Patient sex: M
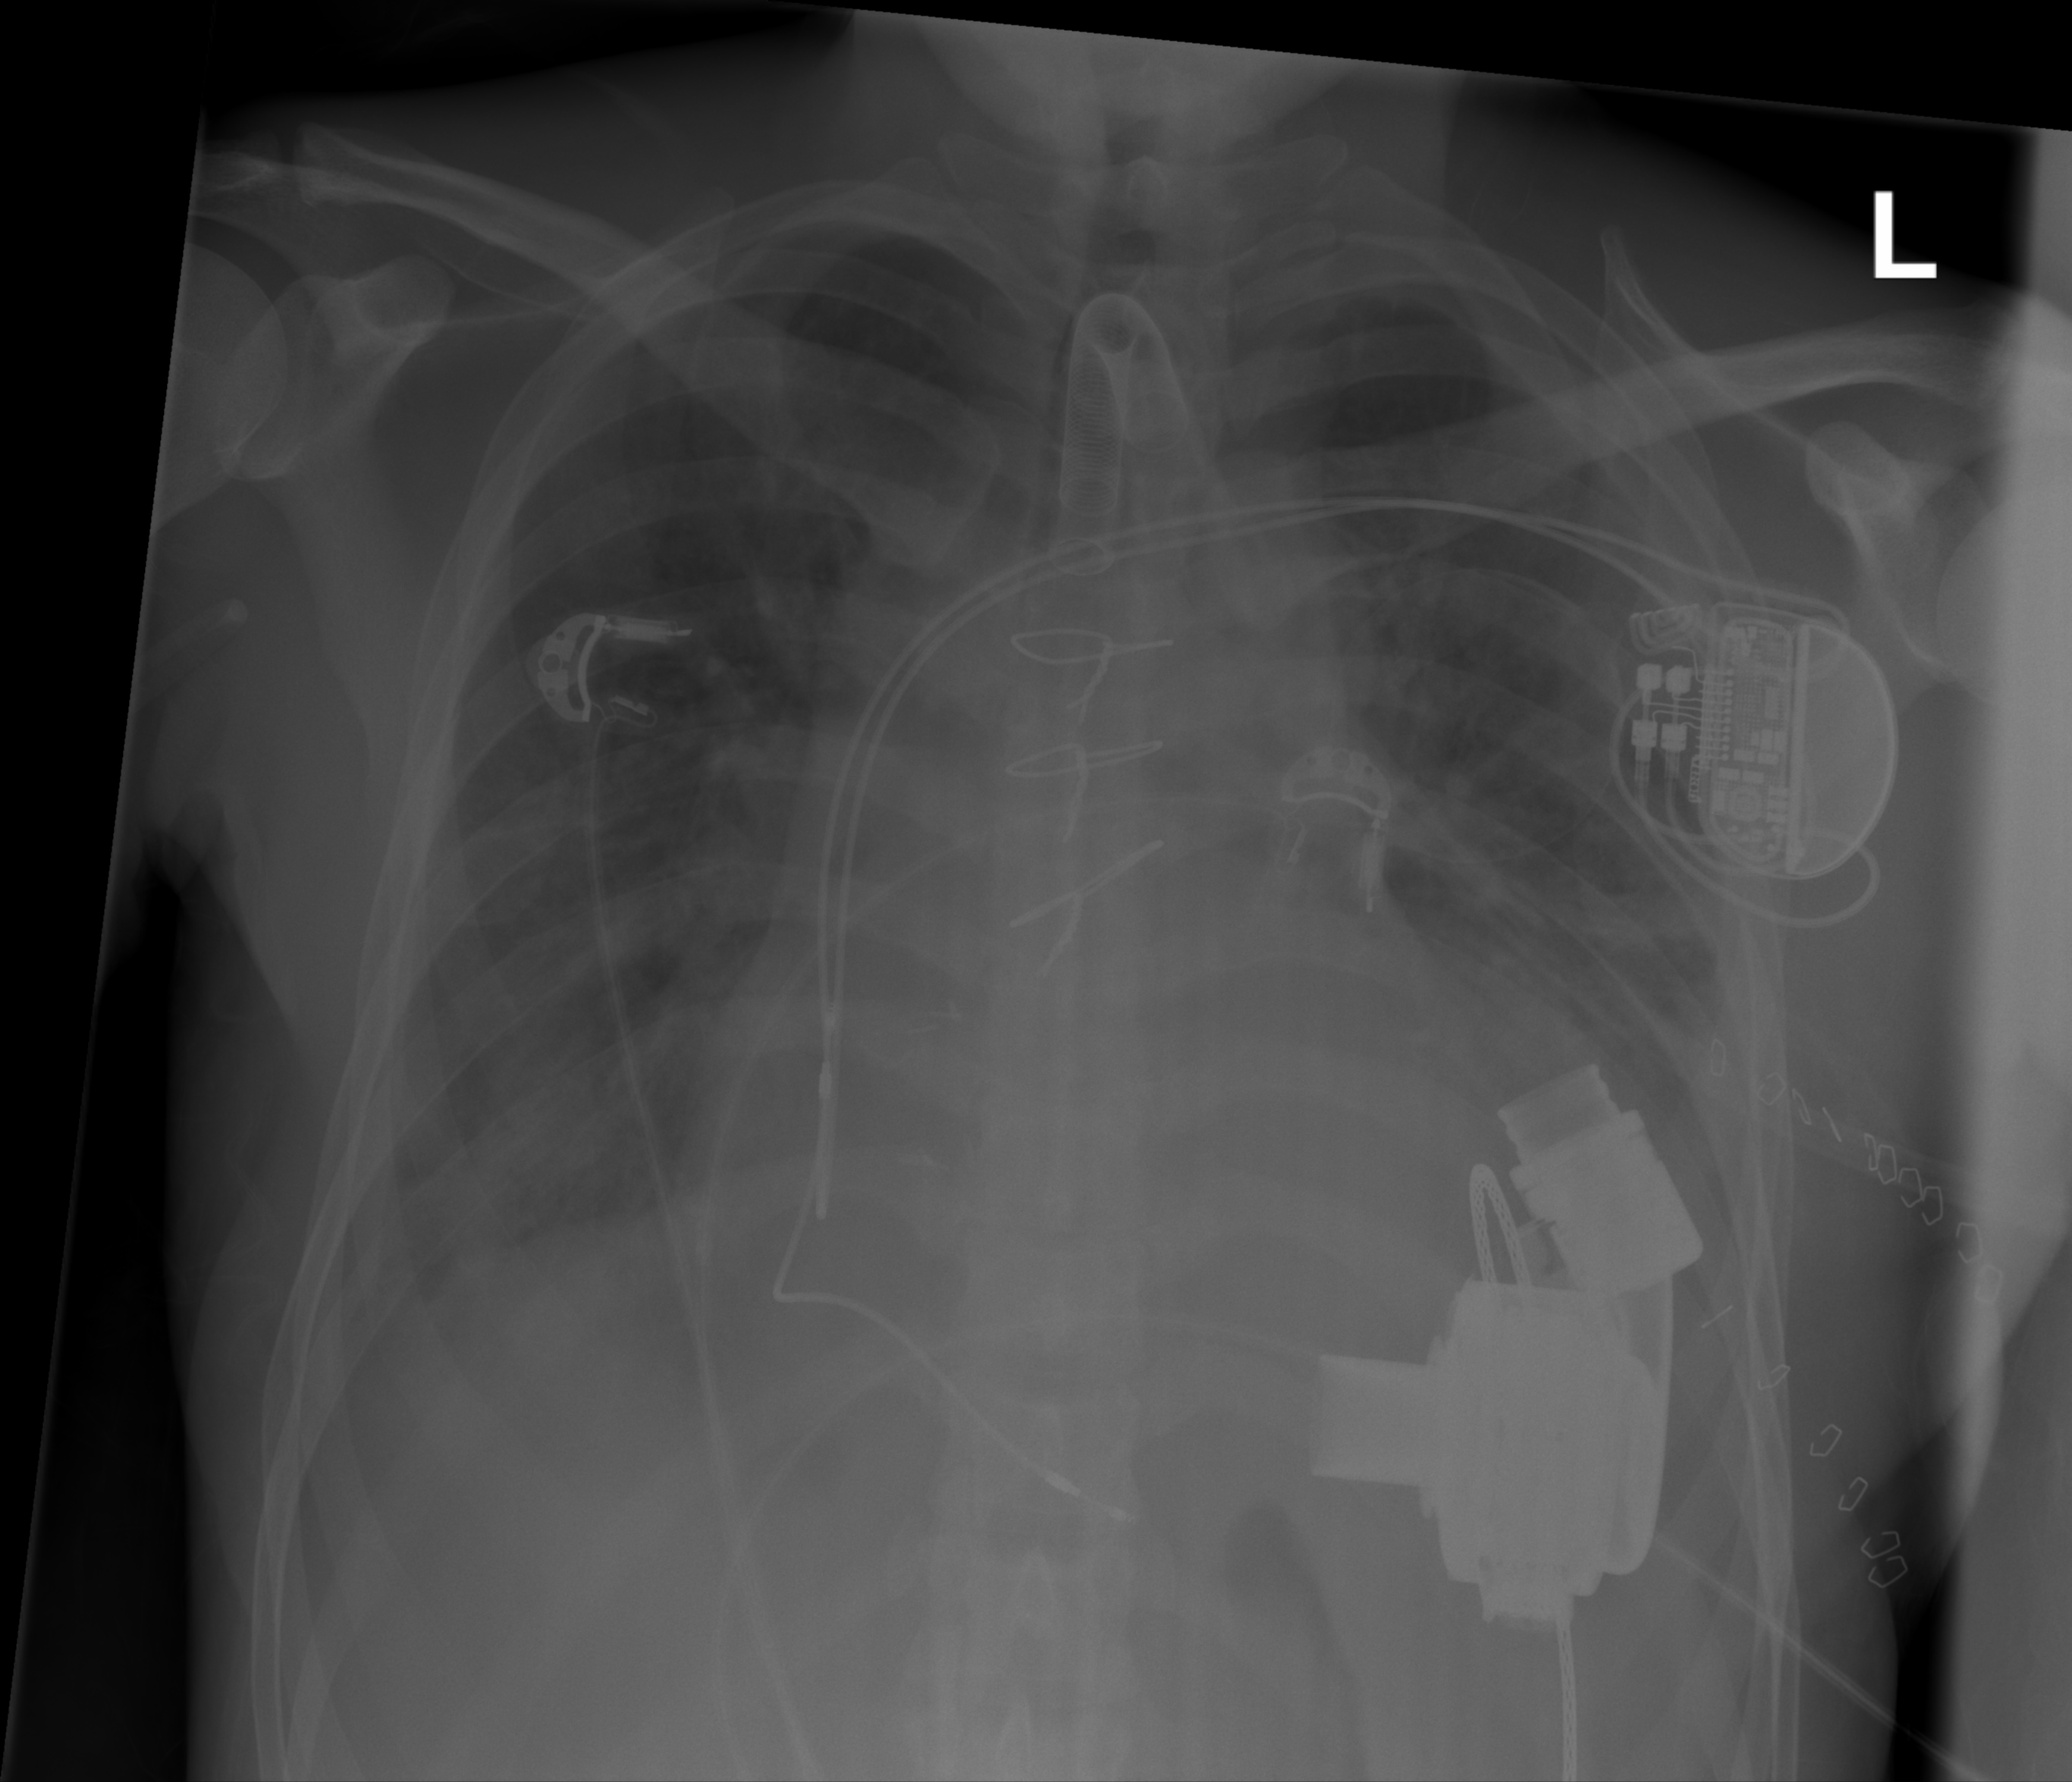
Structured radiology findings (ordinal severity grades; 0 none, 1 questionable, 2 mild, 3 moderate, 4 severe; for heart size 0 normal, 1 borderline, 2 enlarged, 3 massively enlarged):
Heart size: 2
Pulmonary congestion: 3
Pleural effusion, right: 2
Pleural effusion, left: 2
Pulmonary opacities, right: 3
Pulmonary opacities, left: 3
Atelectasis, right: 3
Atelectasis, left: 3